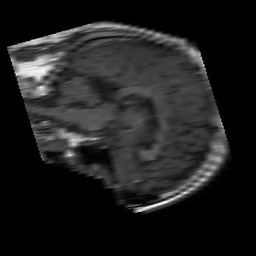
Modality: T1w
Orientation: sagittal
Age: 64
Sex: male
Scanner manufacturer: philips
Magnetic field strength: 1.5 T
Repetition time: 0.375 s
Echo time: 0.011 s